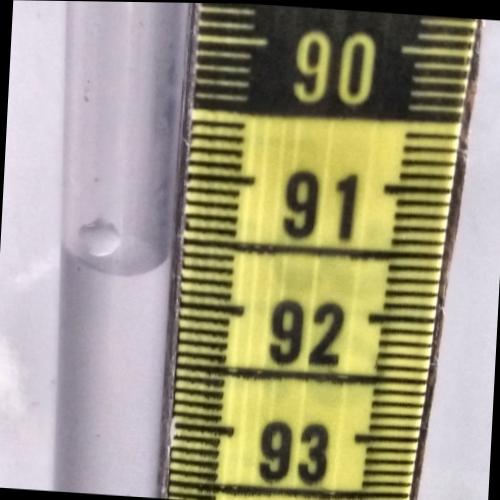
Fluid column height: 91.8 cm